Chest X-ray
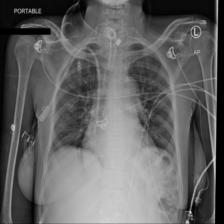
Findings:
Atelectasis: negative
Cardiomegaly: negative
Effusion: negative
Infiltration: negative
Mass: negative
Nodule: negative
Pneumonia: negative
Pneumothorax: negative
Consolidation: negative
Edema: negative
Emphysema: negative
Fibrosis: negative
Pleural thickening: negative
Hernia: negative